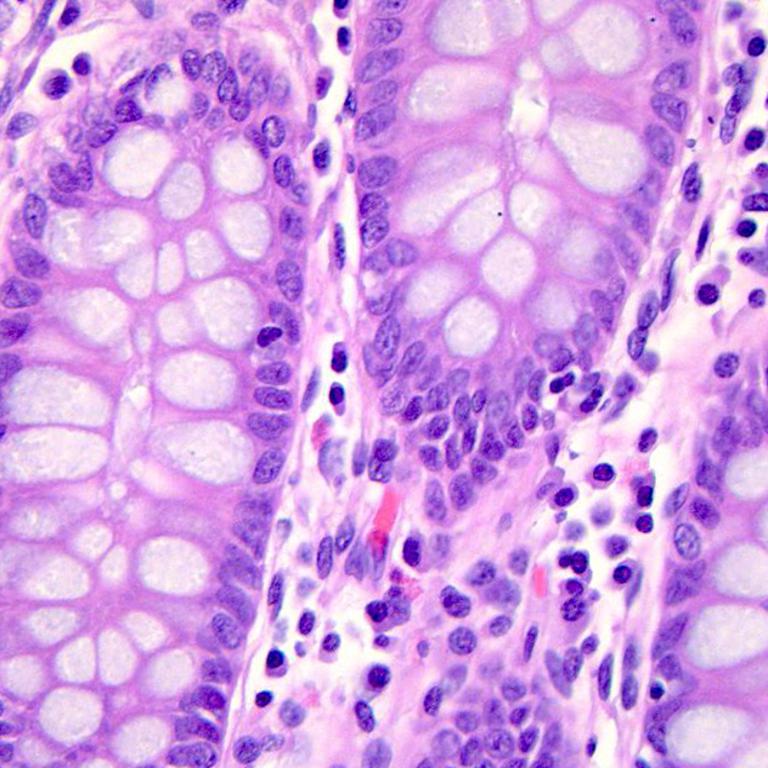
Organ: colon
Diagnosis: benign